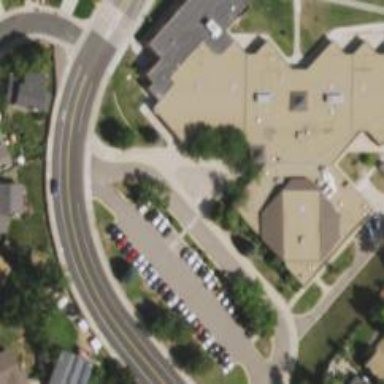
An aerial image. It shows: School building.